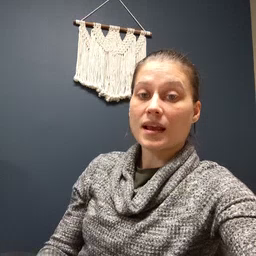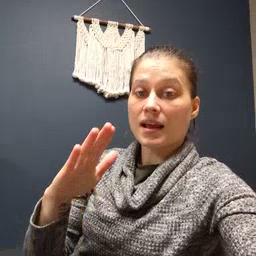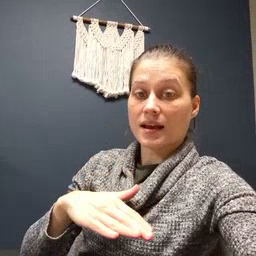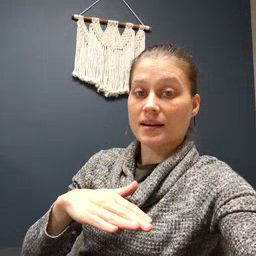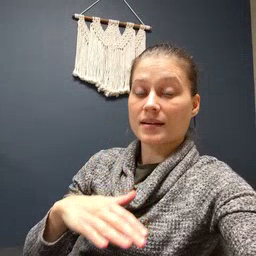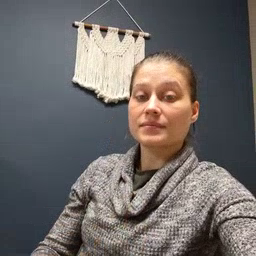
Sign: on